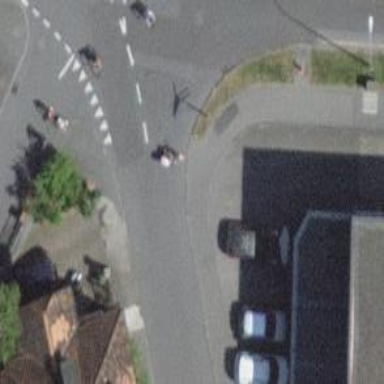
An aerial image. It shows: Kerb serving as barrier.